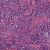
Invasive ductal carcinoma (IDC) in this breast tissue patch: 1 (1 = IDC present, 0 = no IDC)